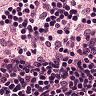
Metastatic tissue present: no